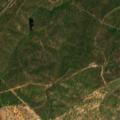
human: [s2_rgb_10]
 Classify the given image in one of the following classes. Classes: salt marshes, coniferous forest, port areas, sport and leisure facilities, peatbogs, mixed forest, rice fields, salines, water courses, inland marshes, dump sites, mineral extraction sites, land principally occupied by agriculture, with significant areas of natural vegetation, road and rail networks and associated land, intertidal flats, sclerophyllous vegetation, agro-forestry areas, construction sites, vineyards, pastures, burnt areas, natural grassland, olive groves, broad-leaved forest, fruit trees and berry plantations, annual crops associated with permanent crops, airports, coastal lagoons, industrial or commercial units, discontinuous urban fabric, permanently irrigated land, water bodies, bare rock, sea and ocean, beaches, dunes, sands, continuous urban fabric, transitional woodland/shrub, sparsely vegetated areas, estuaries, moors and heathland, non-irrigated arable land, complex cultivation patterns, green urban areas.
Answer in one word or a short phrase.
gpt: continuous urban fabric